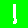
Digit: 1